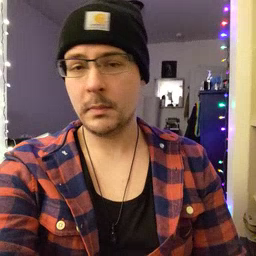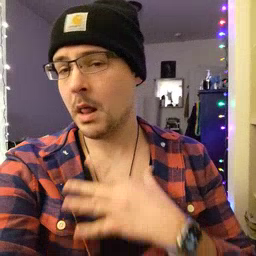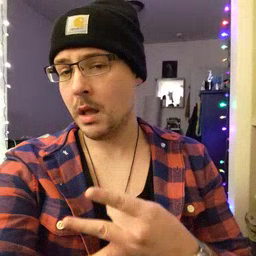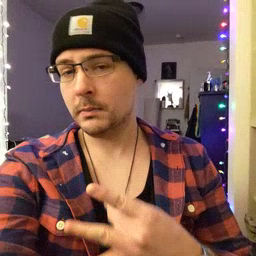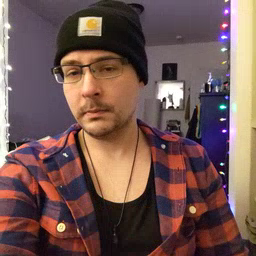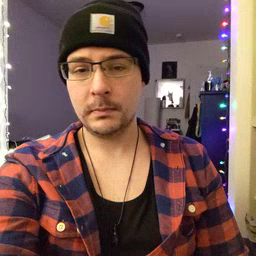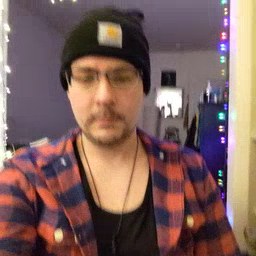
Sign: like